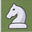
Piece: wN